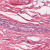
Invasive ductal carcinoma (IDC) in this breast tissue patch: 0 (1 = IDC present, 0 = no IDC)